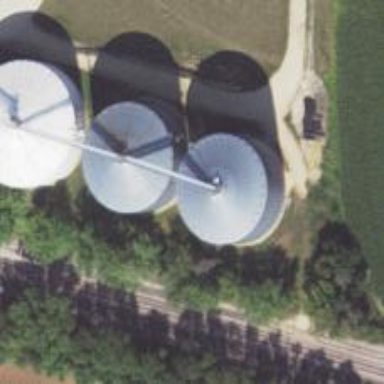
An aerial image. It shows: Silo.